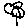
Label: flower